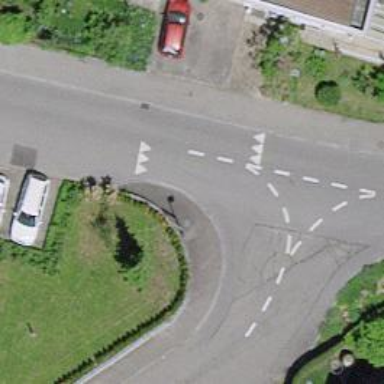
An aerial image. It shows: Zebra crossing on the road.